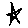
Label: star